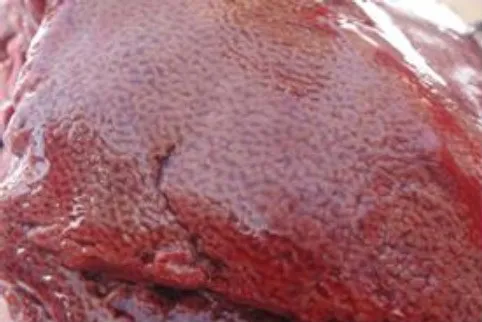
The liver showing typical nutmeg appearance of venous congestion.
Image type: medical_photograph (other_medical_photograph)